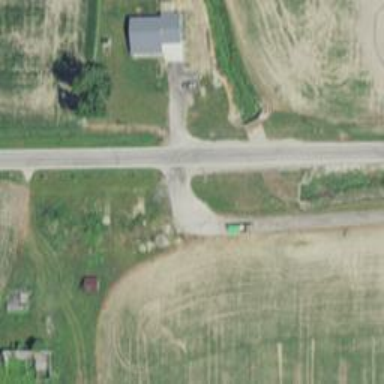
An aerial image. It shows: Tertiary road.